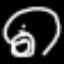
Label: donut